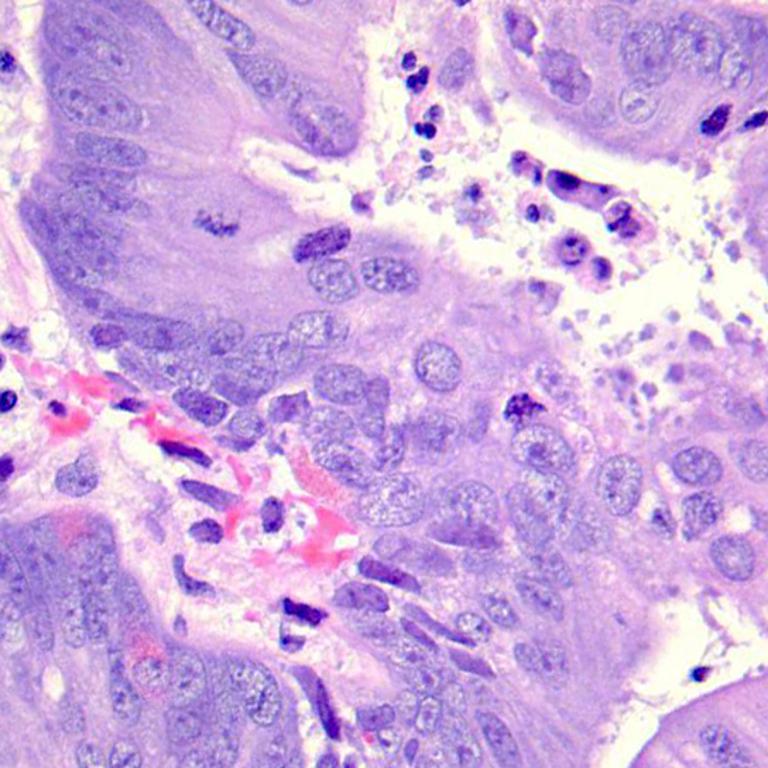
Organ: colon
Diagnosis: adenocarcinomas